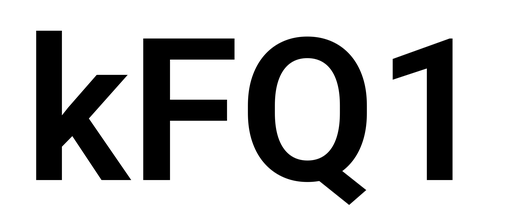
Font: Roboto_SemiBold